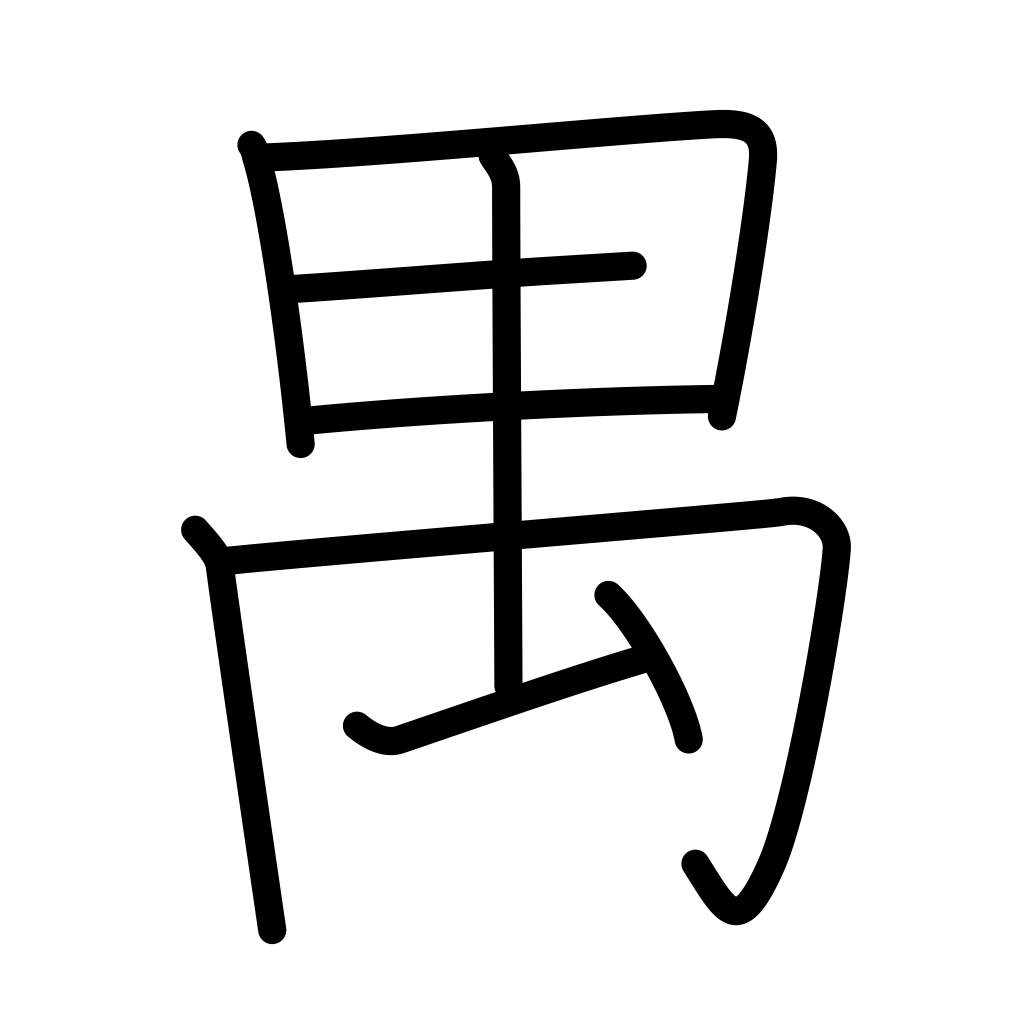
Meaning: long-tailed monkey